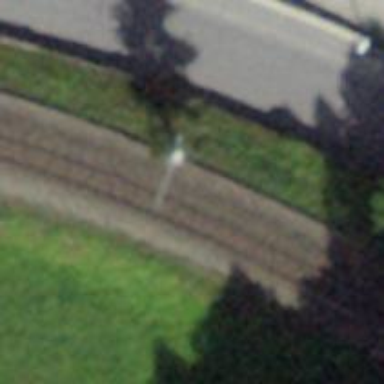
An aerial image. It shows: Narrow-gauge railway track with one electrified contact line.